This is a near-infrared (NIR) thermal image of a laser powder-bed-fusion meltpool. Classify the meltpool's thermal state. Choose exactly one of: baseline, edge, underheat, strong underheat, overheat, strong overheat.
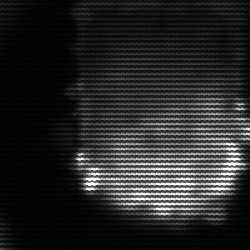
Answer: baseline